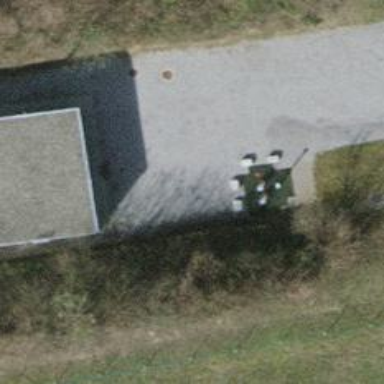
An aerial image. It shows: Station for pipelines.